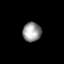
Tissue: skin
Cell type: Fibroblasts
Senescence score: 0.7033
Nuclear area (px): 348
Mean DAPI intensity: 152.842